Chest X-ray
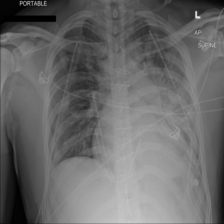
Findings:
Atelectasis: negative
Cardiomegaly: negative
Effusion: negative
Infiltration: negative
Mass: negative
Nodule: negative
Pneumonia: negative
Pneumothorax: positive
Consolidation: negative
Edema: negative
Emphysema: negative
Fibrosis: negative
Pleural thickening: negative
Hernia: negative